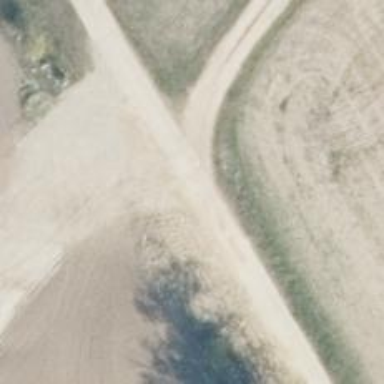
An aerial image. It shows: Unclassified road with concrete surface. The track type is grade1.